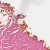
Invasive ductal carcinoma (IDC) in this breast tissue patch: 0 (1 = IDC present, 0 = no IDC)